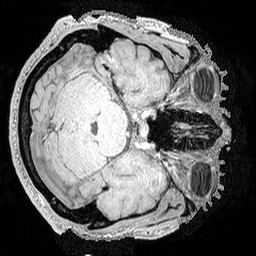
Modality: MP2RAGE
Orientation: axial
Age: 54
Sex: male
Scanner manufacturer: siemens
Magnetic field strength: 3 T
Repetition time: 3.13 s
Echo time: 0.00298 s